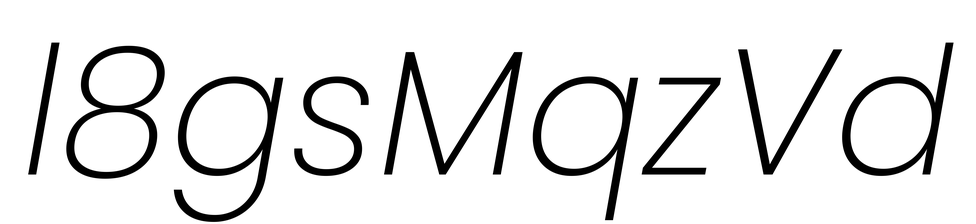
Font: Poppins-ExtraLightItalic